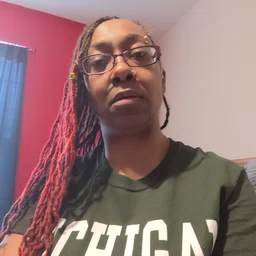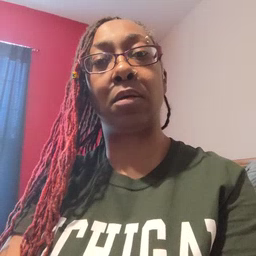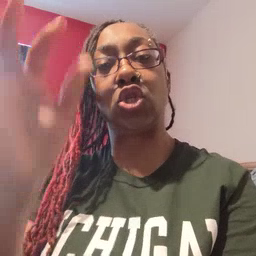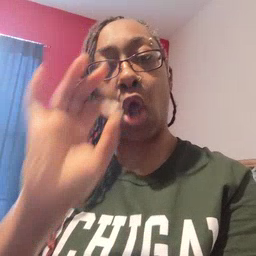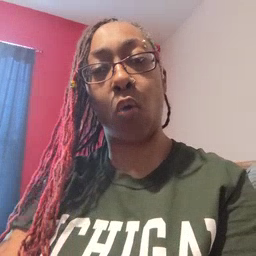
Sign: snow